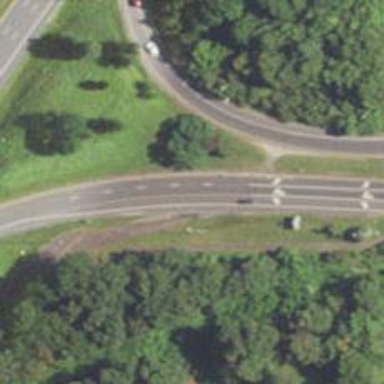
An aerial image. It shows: Primary link highway.